Question: In the picture below, the 'A' and 'a' are occupying the same vertical space.
Is is possible to change something so the 'a' occupies less vertical space?
I want to get rid of the area circled in green.

I tried to play with line-height, but in vain.
Also the margin and padding don't have any impact.
Below the HTML:
'''
<svg height="800" width="800">
<text font-size="150px" fill="black" x="30" y="300"
style="line-height: -10px;">A</text>
<text font-size="150px" fill="red" x="130" y="300"
style="line-height: 0em;">a</text>
</svg>
'''
Maybe there are fonts that can handle that but I couldn't find any of them.
EDIT: I will integrate this text with a <URL> and want to avoid that the user selects the character 'a' by mistake by putting the lasso in the zone circled in green.
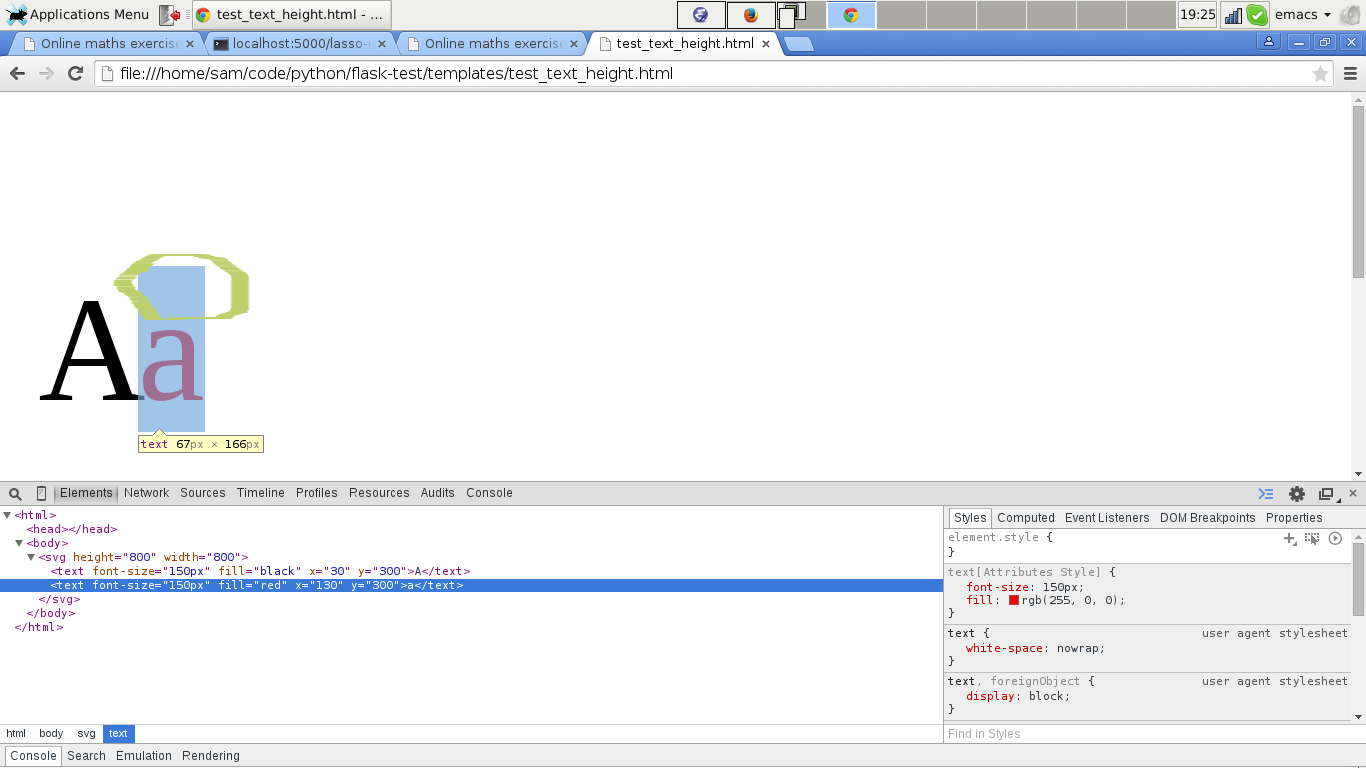
Answer: What you see highlighted in blue is the of the glyph. Its measure is defined in the font file used by the document (be it HTML, ODT, DOCX or PDF).
Normally the of this BoundingBox is identical for all glyphs of a font (when rendered at a given font size). Only the of the glyphs do differ (if it is a non-monospaced font). Incidentally, this is also the technical reason why PDFs which use a non-embedded, non-standard font need to still include a '/Widths' array in the '/FontDescriptor' dictionary, but they do not need a '/Heights' array...
You can check this yourself by creating a HTML test page using all letters of the alphabet, upper and lower case, including all digits.
I do not think you can change that with CSS trickery.